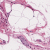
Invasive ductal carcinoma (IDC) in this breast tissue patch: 0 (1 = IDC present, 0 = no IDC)